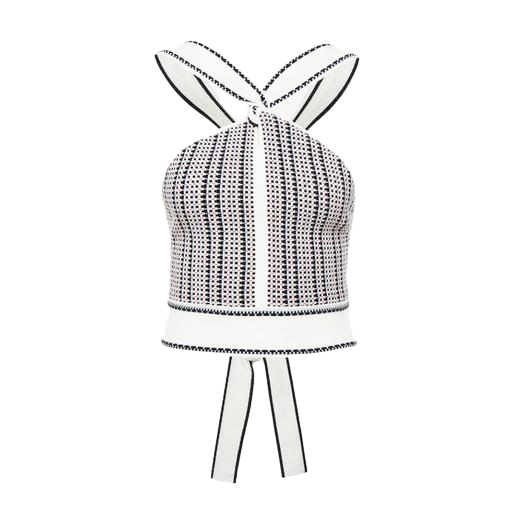
halter top, white melissa chain-link halter top, multicolor knot-detail top, white background